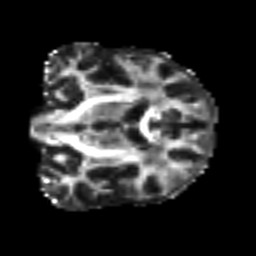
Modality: FA
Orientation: coronal
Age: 74
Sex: male
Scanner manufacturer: siemens
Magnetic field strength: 3 T
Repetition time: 4.987 s
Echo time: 0.0792 s